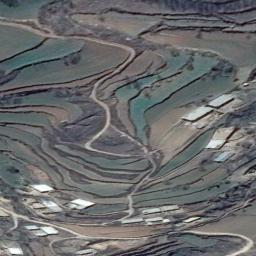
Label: terrace